Field crop: maize
Growth stage: 2
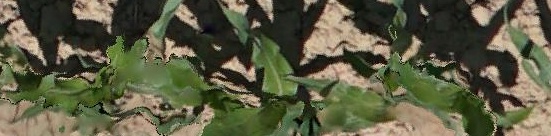
Species: maize